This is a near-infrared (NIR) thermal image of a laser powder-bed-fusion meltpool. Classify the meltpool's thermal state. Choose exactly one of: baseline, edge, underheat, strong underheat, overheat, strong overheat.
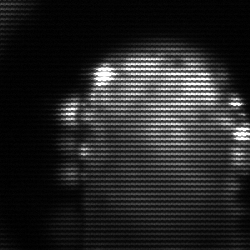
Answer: baseline